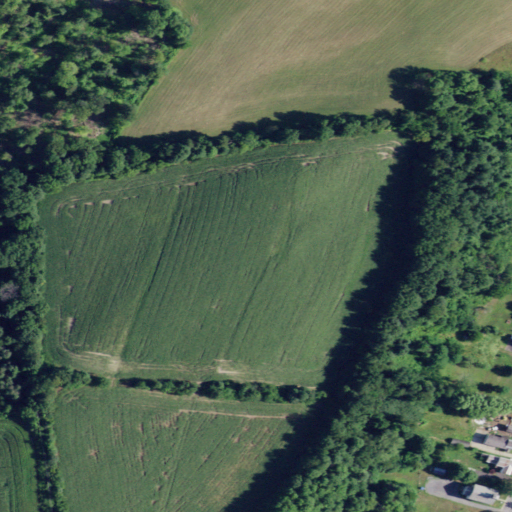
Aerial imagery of mountain in New York named Christian Hill containing pasture, deciduous forest, grassland, shrub, mixed forest, medium intensity development, open development, low intensity development, and cultivated crops